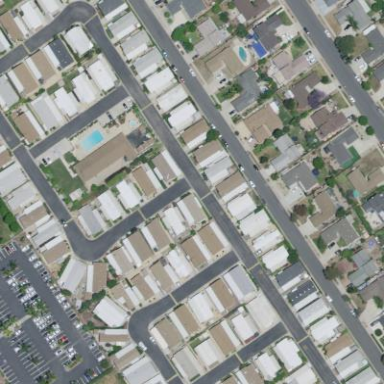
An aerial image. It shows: Residential area with mobile homes.